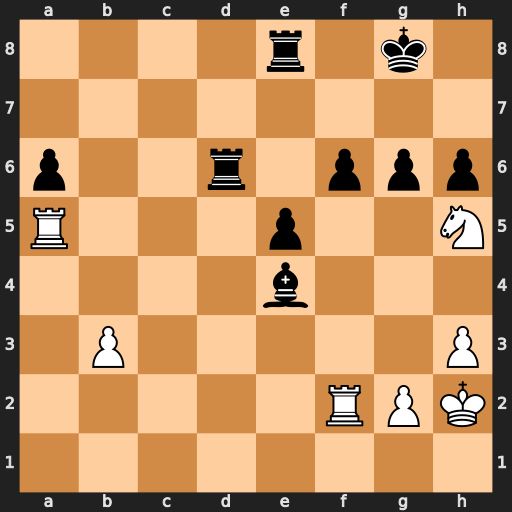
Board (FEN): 4r1k1/8/p2r1ppp/R3p2N/4b3/1P5P/5RPK/8
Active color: w
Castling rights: -
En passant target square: -
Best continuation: Nxf6+ Rxf6 Rxf6